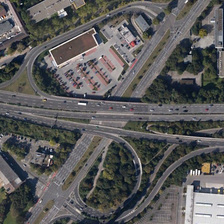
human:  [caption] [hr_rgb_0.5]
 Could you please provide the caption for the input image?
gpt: several buildings and many green trees are near a viaduct with many cars .

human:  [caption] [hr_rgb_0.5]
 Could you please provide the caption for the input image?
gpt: several buildings and many green trees are near a viaduct with many cars .

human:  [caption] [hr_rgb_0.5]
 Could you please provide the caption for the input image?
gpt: several buildings and many green trees are near a viaduct with many cars .

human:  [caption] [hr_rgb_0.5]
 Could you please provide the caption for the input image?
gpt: several buildings and many green trees are near a viaduct with many cars .

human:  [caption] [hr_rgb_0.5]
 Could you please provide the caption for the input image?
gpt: several buildings and many green trees are near a viaduct with many cars .